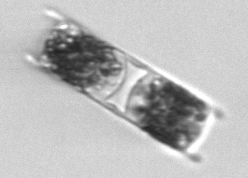
Label: Hemiaulus